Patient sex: F
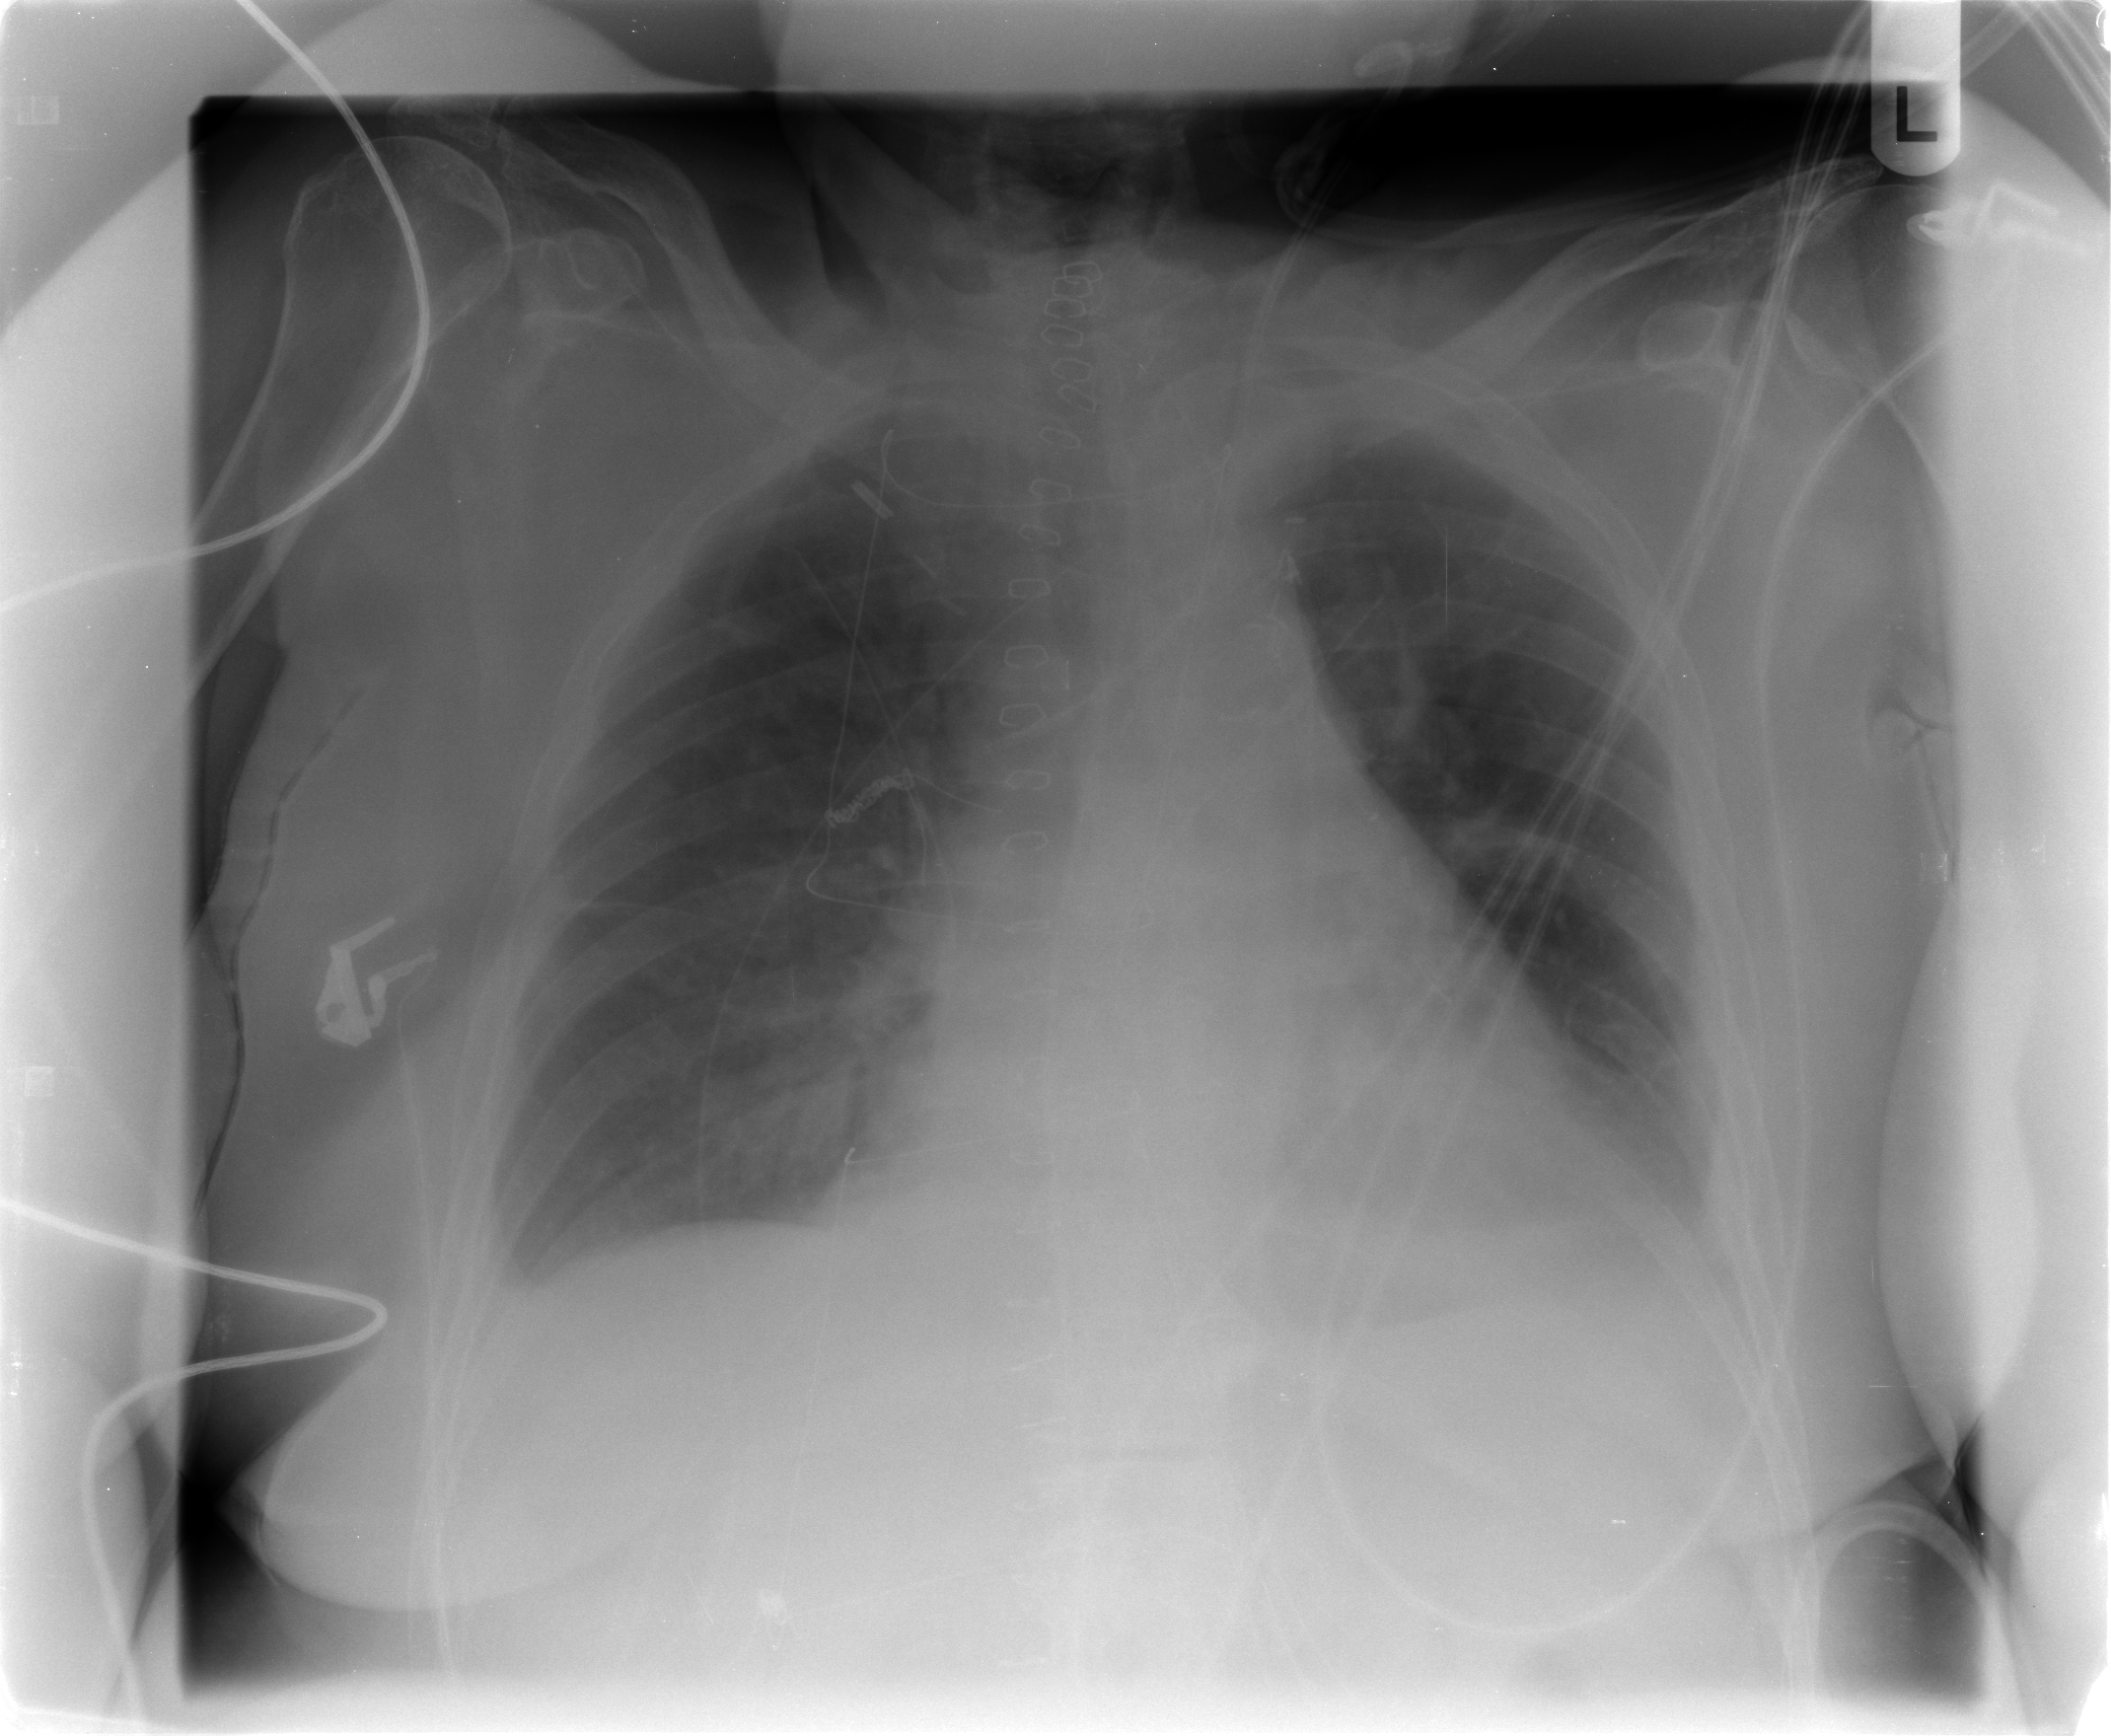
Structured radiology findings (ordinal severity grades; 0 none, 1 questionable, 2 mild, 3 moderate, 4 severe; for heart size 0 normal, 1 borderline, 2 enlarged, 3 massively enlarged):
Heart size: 2
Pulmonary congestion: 2
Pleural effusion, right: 2
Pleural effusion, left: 2
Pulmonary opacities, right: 0
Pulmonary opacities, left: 0
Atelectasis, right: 2
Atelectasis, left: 2